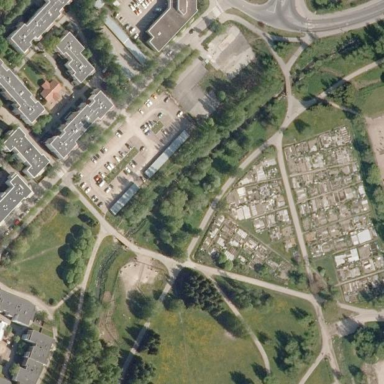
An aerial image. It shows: Area designated for allotments.